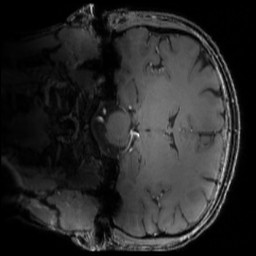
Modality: MP2RAGE
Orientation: coronal
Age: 29
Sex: male
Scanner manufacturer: siemens
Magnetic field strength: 6.98 T
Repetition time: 6 s
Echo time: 0.00283 s